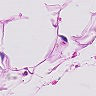
Metastatic tissue present: no